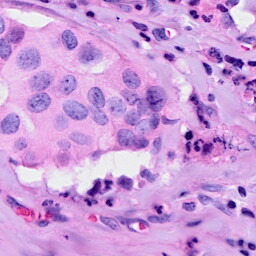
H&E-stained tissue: Breast